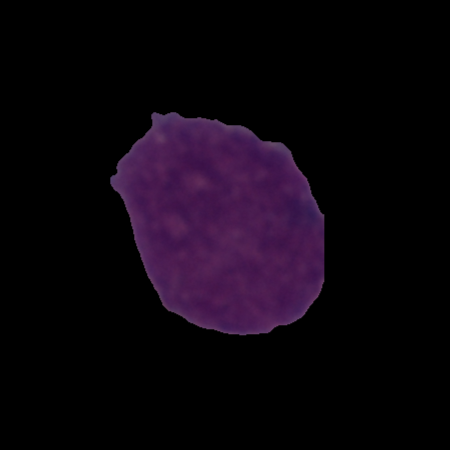
Label: cancer